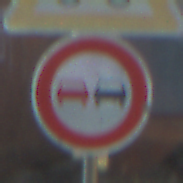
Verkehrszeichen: Ueberholverbot
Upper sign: RadverkehrRechts
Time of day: MorningAfternoon
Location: Outdoor (Suburban)
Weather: Clear
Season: NotSpecified
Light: Natural